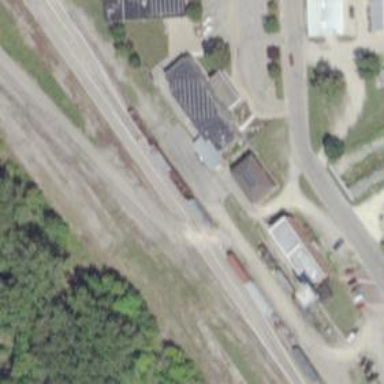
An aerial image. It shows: Preserved railway of historical significance.